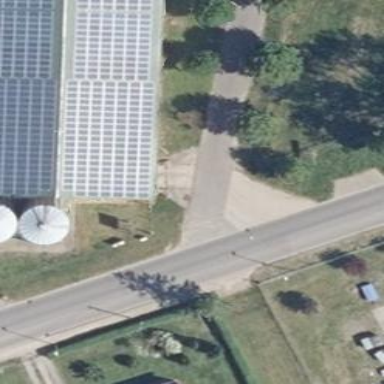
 generating electricity through photovoltaic methods."